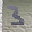
Label: 3